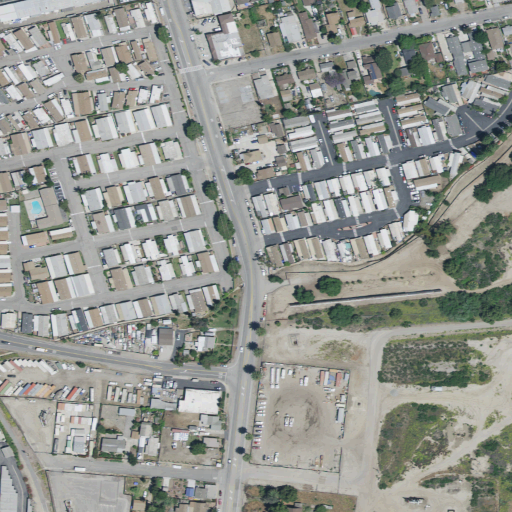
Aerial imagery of valley in California named Cañada De Las Encinas containing medium intensity development, high intensity development, open development, low intensity development, shrub, and barren land